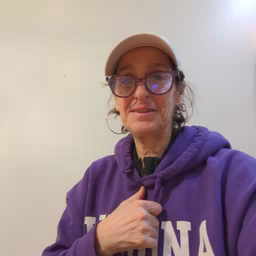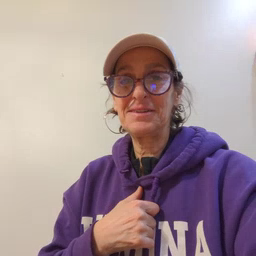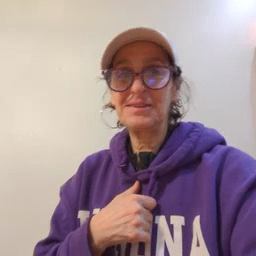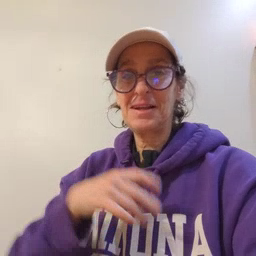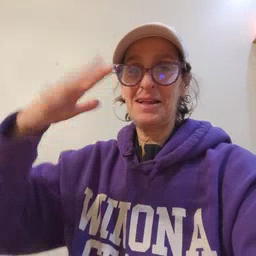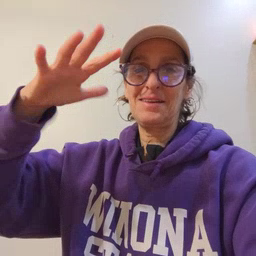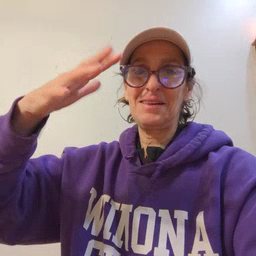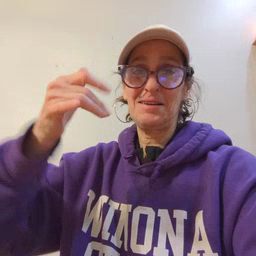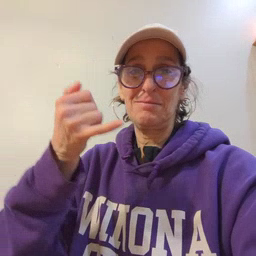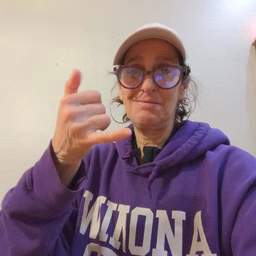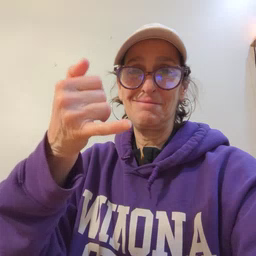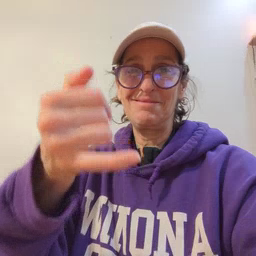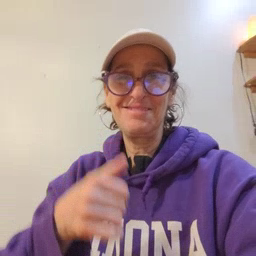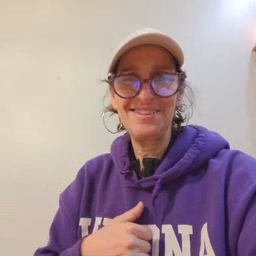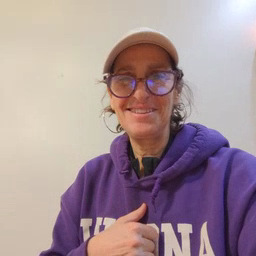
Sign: helicopter